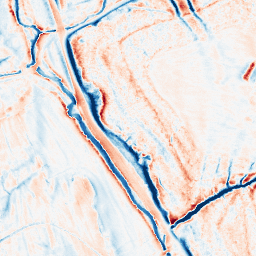
Category: classical
Decomposition family: gaussian_anisotropic
Decomposition parameters: sigma_x: 5
sigma_y: 2
Upsampling method: regularized
Upsampling parameters: scale: 4
lambda_reg: 0.01
Upsampling scale: 4